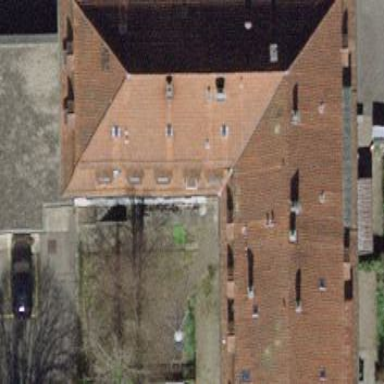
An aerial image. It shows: Apartments building with tiled roof.